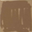
Piece: xx